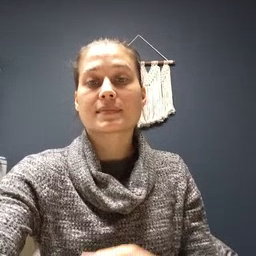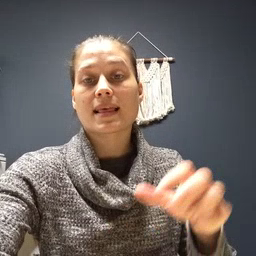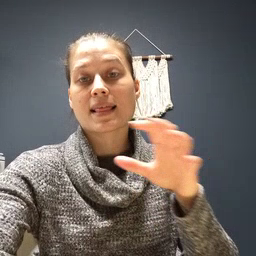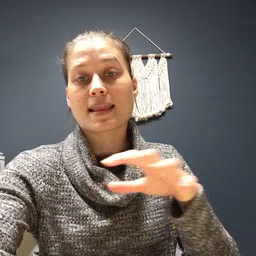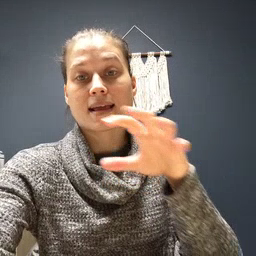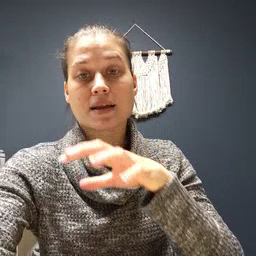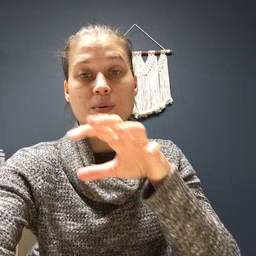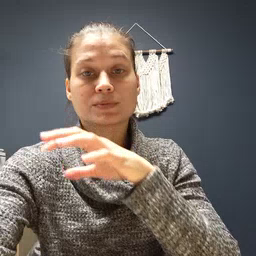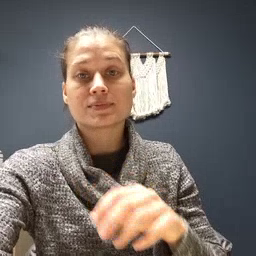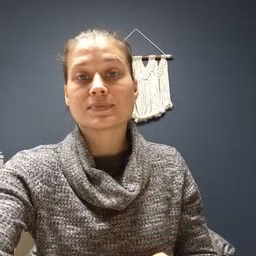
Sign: cloud